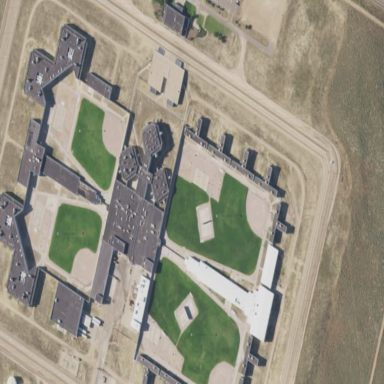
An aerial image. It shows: Prison surrounded by electric barbed wire fence.